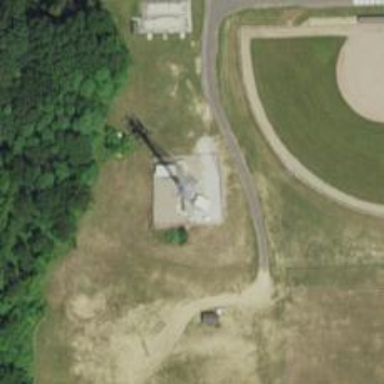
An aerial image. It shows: Mast structure.